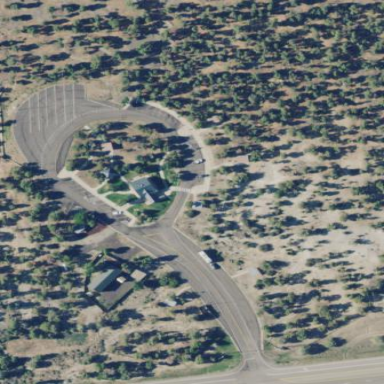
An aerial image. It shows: Rest area along the road.